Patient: sex M, age 76
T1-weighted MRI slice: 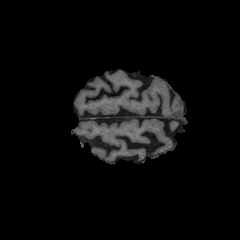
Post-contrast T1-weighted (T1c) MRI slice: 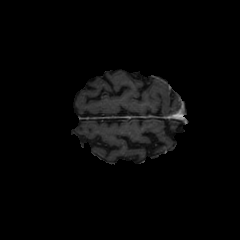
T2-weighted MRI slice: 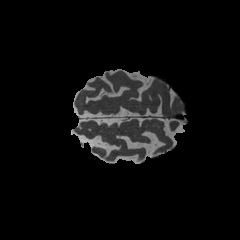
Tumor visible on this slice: no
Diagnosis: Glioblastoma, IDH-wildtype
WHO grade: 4